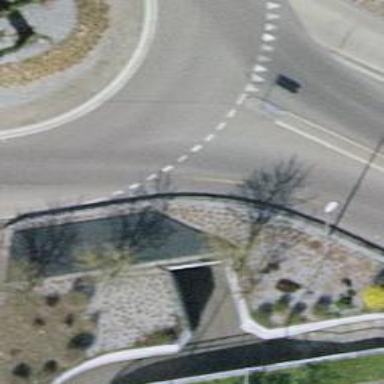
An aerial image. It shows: Footway tunnel.